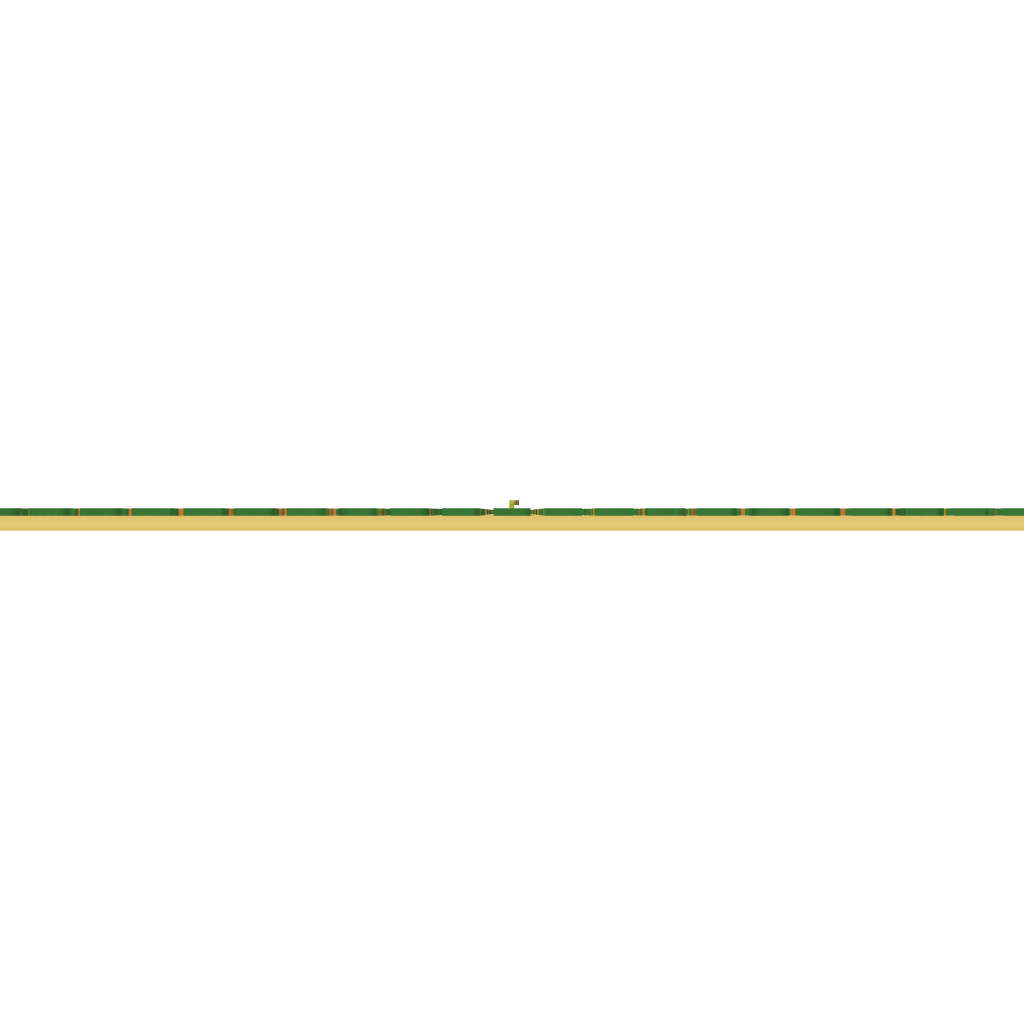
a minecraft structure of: Huge garden bad low quality